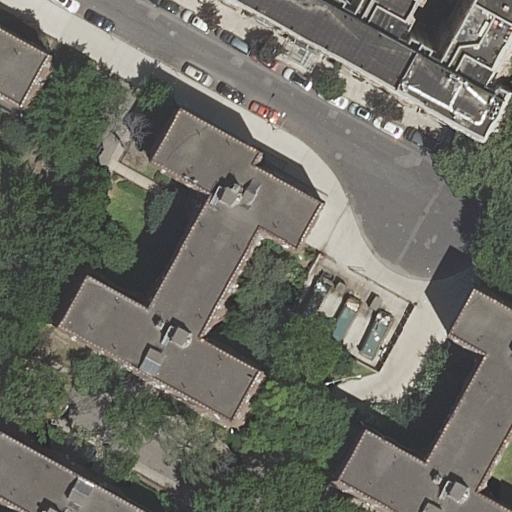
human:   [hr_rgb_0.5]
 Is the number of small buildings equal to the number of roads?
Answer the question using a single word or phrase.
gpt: yes

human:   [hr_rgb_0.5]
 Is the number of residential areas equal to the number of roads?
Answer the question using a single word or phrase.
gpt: no

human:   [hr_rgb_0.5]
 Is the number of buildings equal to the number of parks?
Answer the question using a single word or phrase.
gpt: no

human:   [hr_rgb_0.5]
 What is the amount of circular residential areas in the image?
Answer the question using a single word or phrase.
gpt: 0

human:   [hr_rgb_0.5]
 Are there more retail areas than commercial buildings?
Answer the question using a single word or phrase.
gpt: yes

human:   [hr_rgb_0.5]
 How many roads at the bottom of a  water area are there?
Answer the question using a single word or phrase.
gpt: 0

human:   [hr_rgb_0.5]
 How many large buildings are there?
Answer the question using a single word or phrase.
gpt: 2

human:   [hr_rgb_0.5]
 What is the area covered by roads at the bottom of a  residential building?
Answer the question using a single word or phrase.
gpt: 0m2

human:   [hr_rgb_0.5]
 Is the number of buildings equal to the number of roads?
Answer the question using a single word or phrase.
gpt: no

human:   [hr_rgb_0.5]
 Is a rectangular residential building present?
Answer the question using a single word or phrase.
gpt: yes

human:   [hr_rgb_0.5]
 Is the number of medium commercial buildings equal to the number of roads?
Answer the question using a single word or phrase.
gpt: no

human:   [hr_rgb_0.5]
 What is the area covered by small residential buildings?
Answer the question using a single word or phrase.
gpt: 175m2

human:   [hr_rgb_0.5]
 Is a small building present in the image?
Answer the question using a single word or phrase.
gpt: yes

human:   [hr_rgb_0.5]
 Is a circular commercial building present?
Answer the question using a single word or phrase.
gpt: no

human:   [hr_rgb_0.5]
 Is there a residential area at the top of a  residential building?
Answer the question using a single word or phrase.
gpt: yes

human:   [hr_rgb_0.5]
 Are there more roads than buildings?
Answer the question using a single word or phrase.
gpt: no

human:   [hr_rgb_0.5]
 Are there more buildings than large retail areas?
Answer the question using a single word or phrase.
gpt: yes

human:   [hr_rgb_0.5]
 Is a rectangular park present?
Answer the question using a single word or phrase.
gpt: yes

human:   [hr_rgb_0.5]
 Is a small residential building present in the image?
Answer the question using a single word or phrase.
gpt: yes

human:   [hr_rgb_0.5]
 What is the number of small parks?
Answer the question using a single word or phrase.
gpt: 1

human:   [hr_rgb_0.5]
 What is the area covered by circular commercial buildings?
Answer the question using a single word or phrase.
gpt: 0m2

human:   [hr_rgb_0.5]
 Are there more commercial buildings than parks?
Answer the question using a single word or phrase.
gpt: no

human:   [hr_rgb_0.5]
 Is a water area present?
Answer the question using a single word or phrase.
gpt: no

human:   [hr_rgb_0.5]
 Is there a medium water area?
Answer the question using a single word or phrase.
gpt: no

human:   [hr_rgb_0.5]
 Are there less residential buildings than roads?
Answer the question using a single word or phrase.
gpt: no

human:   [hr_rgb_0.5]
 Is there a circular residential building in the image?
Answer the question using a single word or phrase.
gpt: no

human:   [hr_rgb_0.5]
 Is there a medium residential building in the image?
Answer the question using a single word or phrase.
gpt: yes

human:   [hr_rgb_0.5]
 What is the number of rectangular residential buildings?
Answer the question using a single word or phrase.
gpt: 3

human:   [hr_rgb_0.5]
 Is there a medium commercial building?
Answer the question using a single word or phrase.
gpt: no

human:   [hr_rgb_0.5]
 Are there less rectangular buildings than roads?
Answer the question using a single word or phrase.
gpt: no

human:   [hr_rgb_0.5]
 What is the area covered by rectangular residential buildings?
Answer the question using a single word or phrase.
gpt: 398m2

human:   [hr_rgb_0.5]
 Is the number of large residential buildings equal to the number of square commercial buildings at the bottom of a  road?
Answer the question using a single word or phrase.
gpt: no

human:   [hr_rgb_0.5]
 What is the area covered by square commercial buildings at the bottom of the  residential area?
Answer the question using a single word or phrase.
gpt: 0m2

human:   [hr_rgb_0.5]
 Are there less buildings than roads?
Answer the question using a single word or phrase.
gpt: no

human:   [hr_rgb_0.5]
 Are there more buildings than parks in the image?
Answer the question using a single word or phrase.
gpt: yes

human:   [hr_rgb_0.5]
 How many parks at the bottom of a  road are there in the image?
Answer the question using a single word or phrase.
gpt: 1